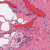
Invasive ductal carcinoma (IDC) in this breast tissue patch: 0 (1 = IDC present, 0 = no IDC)